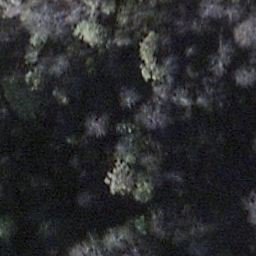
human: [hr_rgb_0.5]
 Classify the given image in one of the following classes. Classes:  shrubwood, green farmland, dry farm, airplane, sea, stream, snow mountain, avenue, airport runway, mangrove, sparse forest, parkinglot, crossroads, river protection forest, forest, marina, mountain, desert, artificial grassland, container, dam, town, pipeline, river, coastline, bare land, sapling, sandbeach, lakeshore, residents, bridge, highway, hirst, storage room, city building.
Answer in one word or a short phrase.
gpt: shrubwood